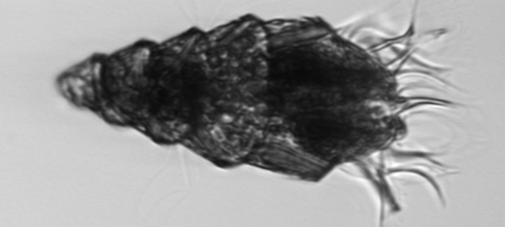
Label: Laboea_strobila